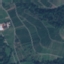
Land use / land cover class: PermanentCrop